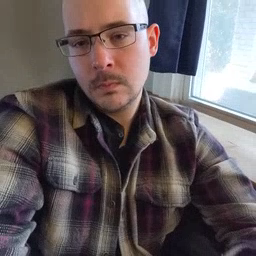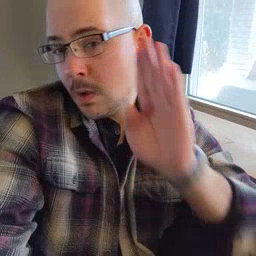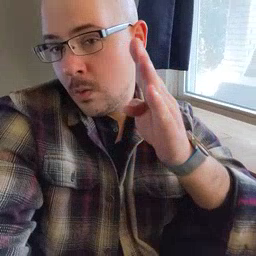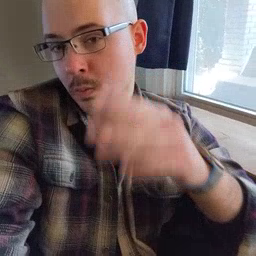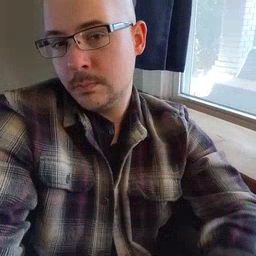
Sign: hello